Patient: sex M, age 68
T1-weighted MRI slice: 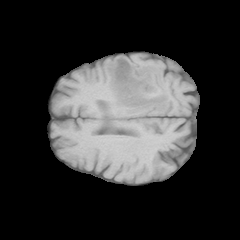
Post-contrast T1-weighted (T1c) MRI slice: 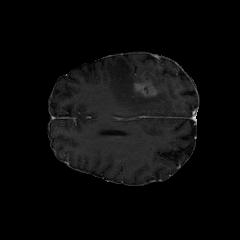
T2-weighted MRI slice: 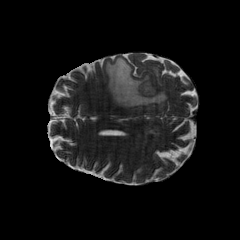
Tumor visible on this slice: yes
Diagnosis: Glioblastoma, IDH-wildtype
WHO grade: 4